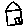
Label: house